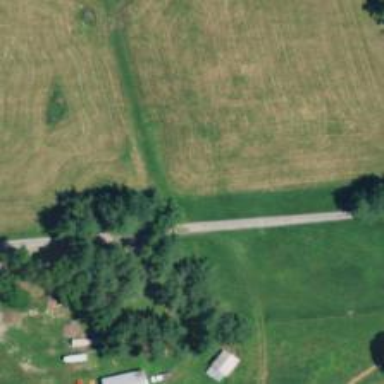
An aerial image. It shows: Driveway leading to service road.